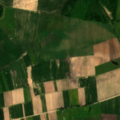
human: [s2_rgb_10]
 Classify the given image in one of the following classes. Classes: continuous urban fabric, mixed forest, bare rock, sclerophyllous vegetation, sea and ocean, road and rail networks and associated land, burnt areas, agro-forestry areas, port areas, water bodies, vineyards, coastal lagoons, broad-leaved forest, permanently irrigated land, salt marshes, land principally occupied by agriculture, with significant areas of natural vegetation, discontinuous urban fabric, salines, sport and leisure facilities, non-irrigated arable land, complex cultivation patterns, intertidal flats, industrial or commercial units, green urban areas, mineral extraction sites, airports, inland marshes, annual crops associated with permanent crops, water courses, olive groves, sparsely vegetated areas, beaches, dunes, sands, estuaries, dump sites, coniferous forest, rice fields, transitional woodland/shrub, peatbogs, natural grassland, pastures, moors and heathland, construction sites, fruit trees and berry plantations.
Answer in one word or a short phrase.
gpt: non-irrigated arable land, pastures, complex cultivation patterns, broad-leaved forest, mixed forest